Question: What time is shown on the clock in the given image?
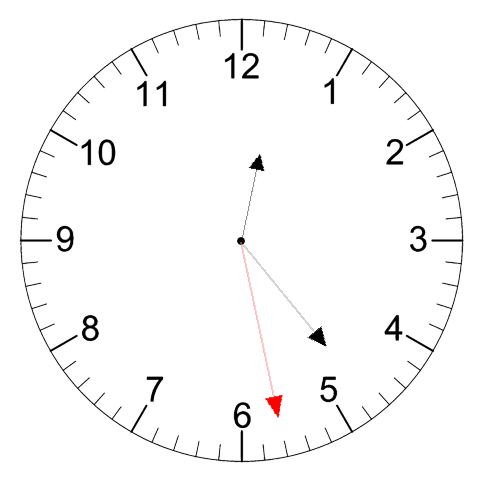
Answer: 12:23:28